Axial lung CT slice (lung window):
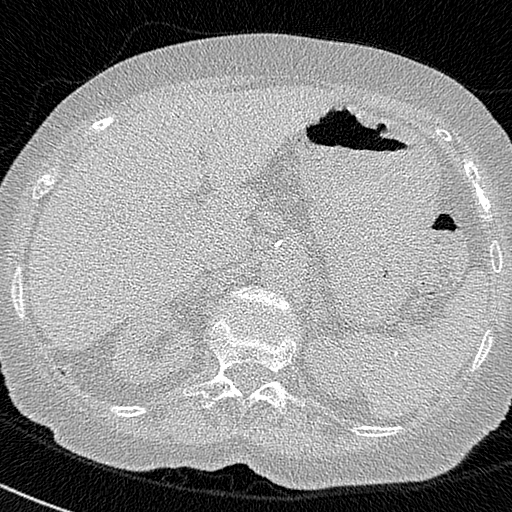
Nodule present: no